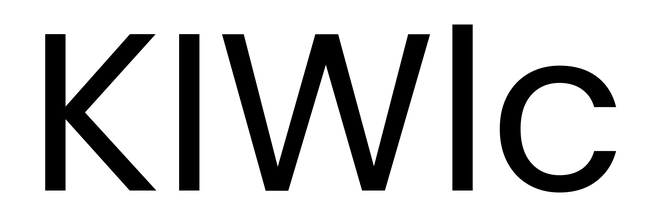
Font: Poppins-Regular